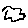
Label: cloud